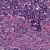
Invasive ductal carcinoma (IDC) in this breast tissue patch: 1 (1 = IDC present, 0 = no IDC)